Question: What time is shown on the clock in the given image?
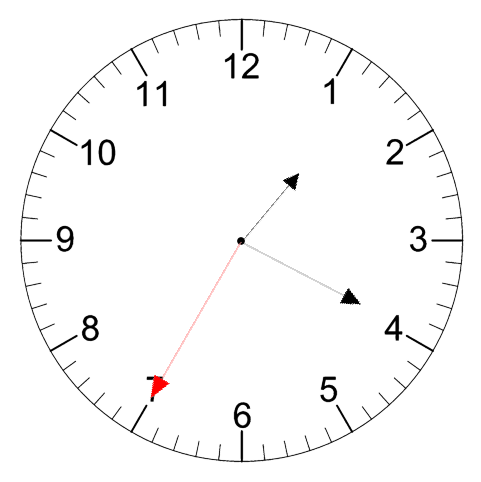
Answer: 01:19:35